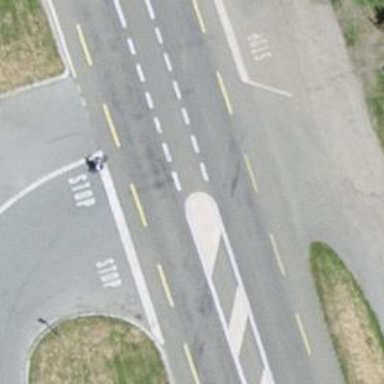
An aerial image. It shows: Primary highway with dedicated lane for cyclists.